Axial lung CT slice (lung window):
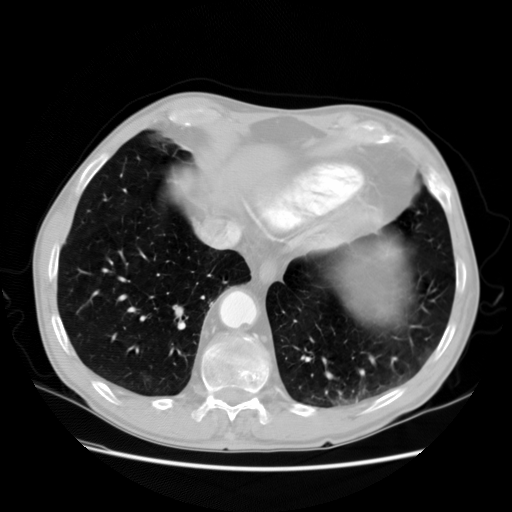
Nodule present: yes
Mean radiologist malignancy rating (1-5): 2